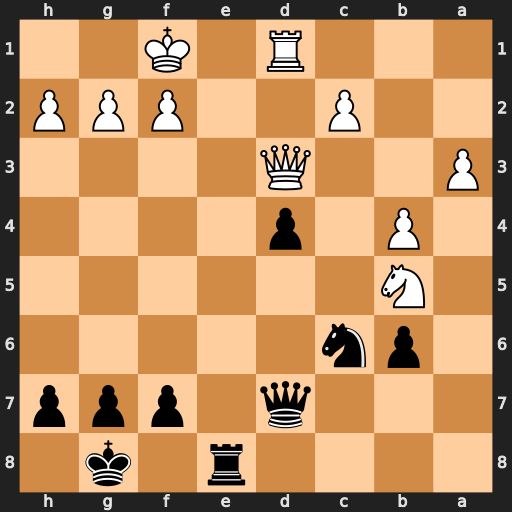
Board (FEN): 4r1k1/3q1ppp/1pn5/1N6/1P1p4/P2Q4/2P2PPP/3R1K2
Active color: b
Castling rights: -
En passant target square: -
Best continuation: Ne5 Qe2 d3